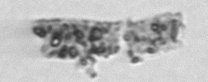
Label: fecal_pellet